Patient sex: M
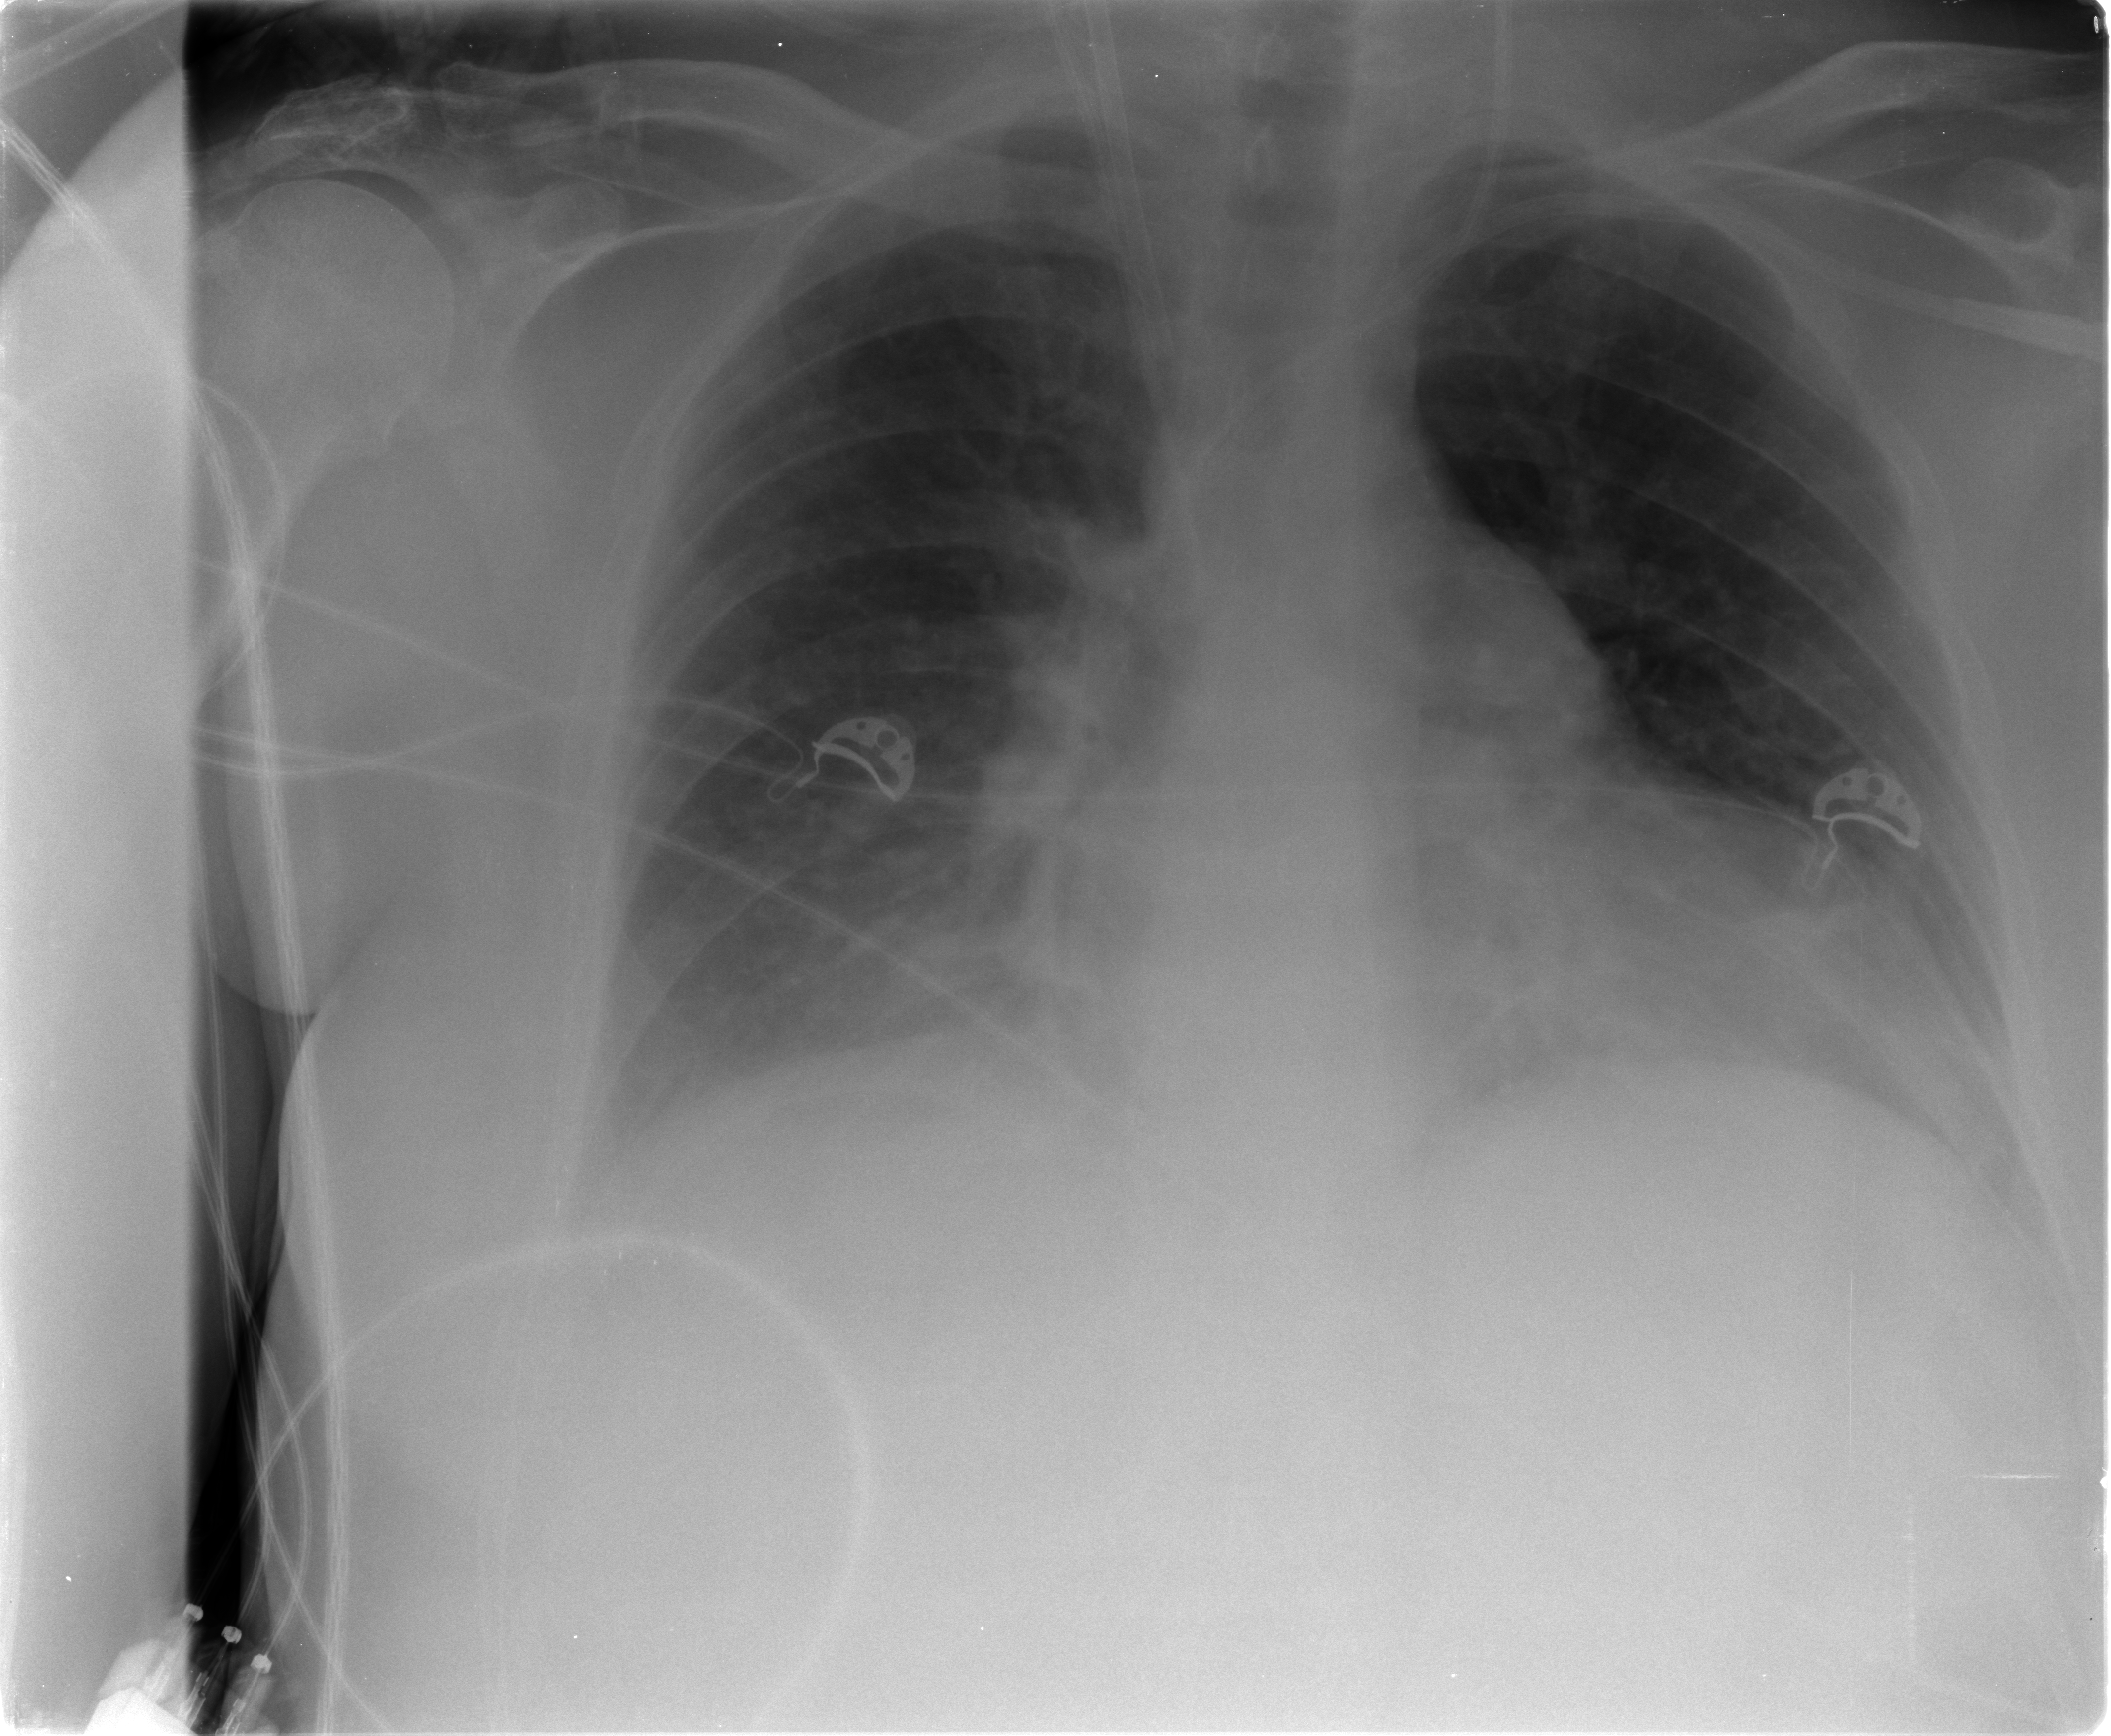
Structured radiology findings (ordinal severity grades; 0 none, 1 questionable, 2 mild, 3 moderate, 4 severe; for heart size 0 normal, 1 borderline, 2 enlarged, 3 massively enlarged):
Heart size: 2
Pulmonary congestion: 2
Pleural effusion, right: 1
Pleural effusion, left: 0
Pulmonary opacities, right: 0
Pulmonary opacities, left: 0
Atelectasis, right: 1
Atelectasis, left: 0